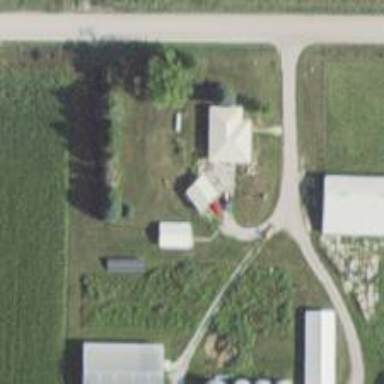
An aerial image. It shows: Driveway.